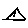
Label: triangle